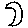
Label: moon